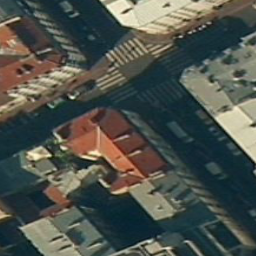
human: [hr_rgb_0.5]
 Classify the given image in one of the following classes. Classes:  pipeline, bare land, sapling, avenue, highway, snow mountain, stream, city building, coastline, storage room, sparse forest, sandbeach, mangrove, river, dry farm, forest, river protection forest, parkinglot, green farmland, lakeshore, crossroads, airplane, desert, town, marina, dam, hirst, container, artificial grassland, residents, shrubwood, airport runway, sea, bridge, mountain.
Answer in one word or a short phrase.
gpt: city building